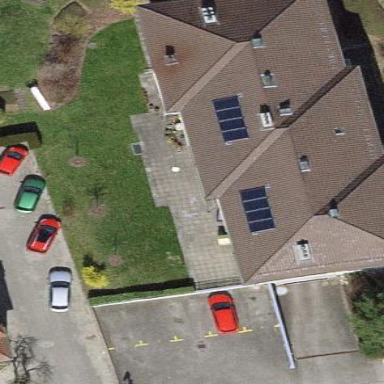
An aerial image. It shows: Group of garages.